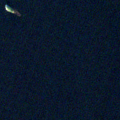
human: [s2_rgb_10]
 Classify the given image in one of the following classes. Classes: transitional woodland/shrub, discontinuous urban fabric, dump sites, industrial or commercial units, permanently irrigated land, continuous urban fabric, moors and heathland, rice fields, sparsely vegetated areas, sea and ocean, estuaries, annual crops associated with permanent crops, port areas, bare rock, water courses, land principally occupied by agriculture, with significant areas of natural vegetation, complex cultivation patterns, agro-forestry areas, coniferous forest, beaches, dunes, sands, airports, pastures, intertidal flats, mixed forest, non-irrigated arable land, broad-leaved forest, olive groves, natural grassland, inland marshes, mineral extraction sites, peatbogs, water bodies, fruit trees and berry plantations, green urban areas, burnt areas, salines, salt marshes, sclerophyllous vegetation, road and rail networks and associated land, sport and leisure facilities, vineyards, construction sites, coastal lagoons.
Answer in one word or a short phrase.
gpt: water bodies